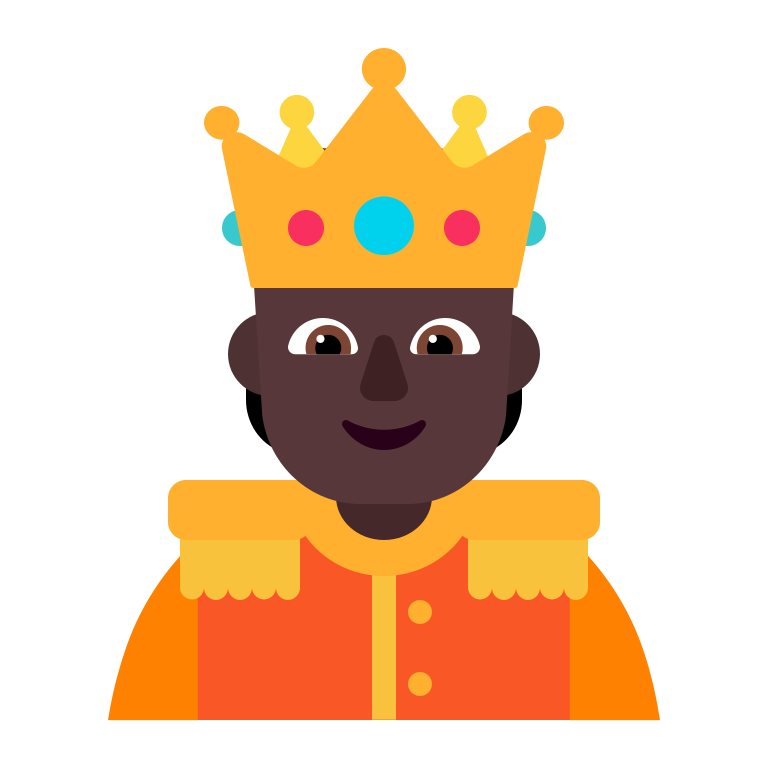
person with crown flat dark